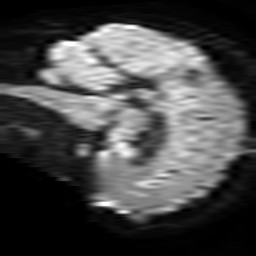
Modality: TRACE
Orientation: sagittal
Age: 63
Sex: female
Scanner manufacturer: philips
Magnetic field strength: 3 T
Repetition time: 4.616 s
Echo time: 0.07351 s